Question: Hey guys so this is what my data looks like:
'''
data <- read.table(text ="
Call_Type, Violation_Type, Monthly_Average_Violations
Traditional, Total, 4.472
Traditional, Shift Length, 0.222
Traditional, Days Off, 2.667
Traditional, 80 Hour Week, 1.556
Nightfloat, Total, 5.417
Nightfloat, Shift Length, 0.000
Nightfloat, Days Off, 4.194
Nightfloat, 80 Hour Week, 1.167",
header = TRUE,
sep = ",")
'''
And then I am using this to plot:
'''
ggplot(data, aes(x = Violation_Type,
y = Monthly_Average_Violations,
fill = Call_Type)) +
geom_bar(stat = "identity", position = "dodge") +
theme(axis.text.x = element_text(angle = 90))
'''

I apparently cannot embed pictures yet. I want to put the traditional bins first and I want them green, and the nightfloat bins second and I want them pink. Any help would be greatly appreciated.
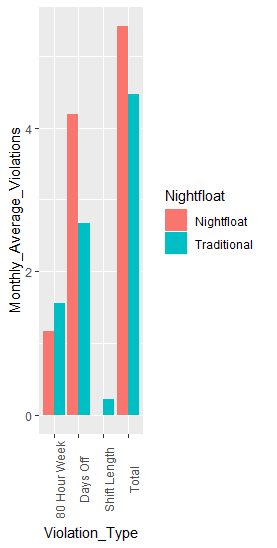
Answer: The easiest way to get discrete variables in a desired order is to change them to a factor and change the levels to order you want.
'''
# For R>4.0.0 you can omit 'as.character()'
data$Call_Type <- factor(as.character(data$Call_Type), c("Traditional", "Nightfloat"))
ggplot(data, aes(x=Violation_Type, y=Monthly_Average_Violations, fill=Call_Type))+
geom_bar(stat="identity", position="dodge") +
scale_fill_manual(values = c("green", "pink")) +
theme(axis.text.x = element_text(angle = 90))
'''
<URL>